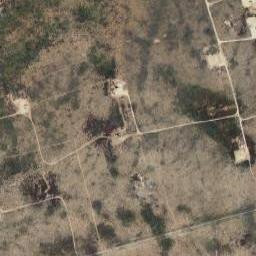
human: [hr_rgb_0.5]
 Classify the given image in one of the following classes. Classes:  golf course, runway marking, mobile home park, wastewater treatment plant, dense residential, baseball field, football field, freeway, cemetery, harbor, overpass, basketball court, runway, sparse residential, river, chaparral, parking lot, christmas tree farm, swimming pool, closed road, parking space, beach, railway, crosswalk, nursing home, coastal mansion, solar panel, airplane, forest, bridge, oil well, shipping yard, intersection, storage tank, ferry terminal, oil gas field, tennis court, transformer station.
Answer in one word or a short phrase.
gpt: oil gas field